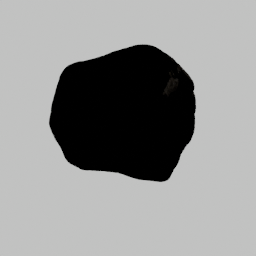
Label: nature